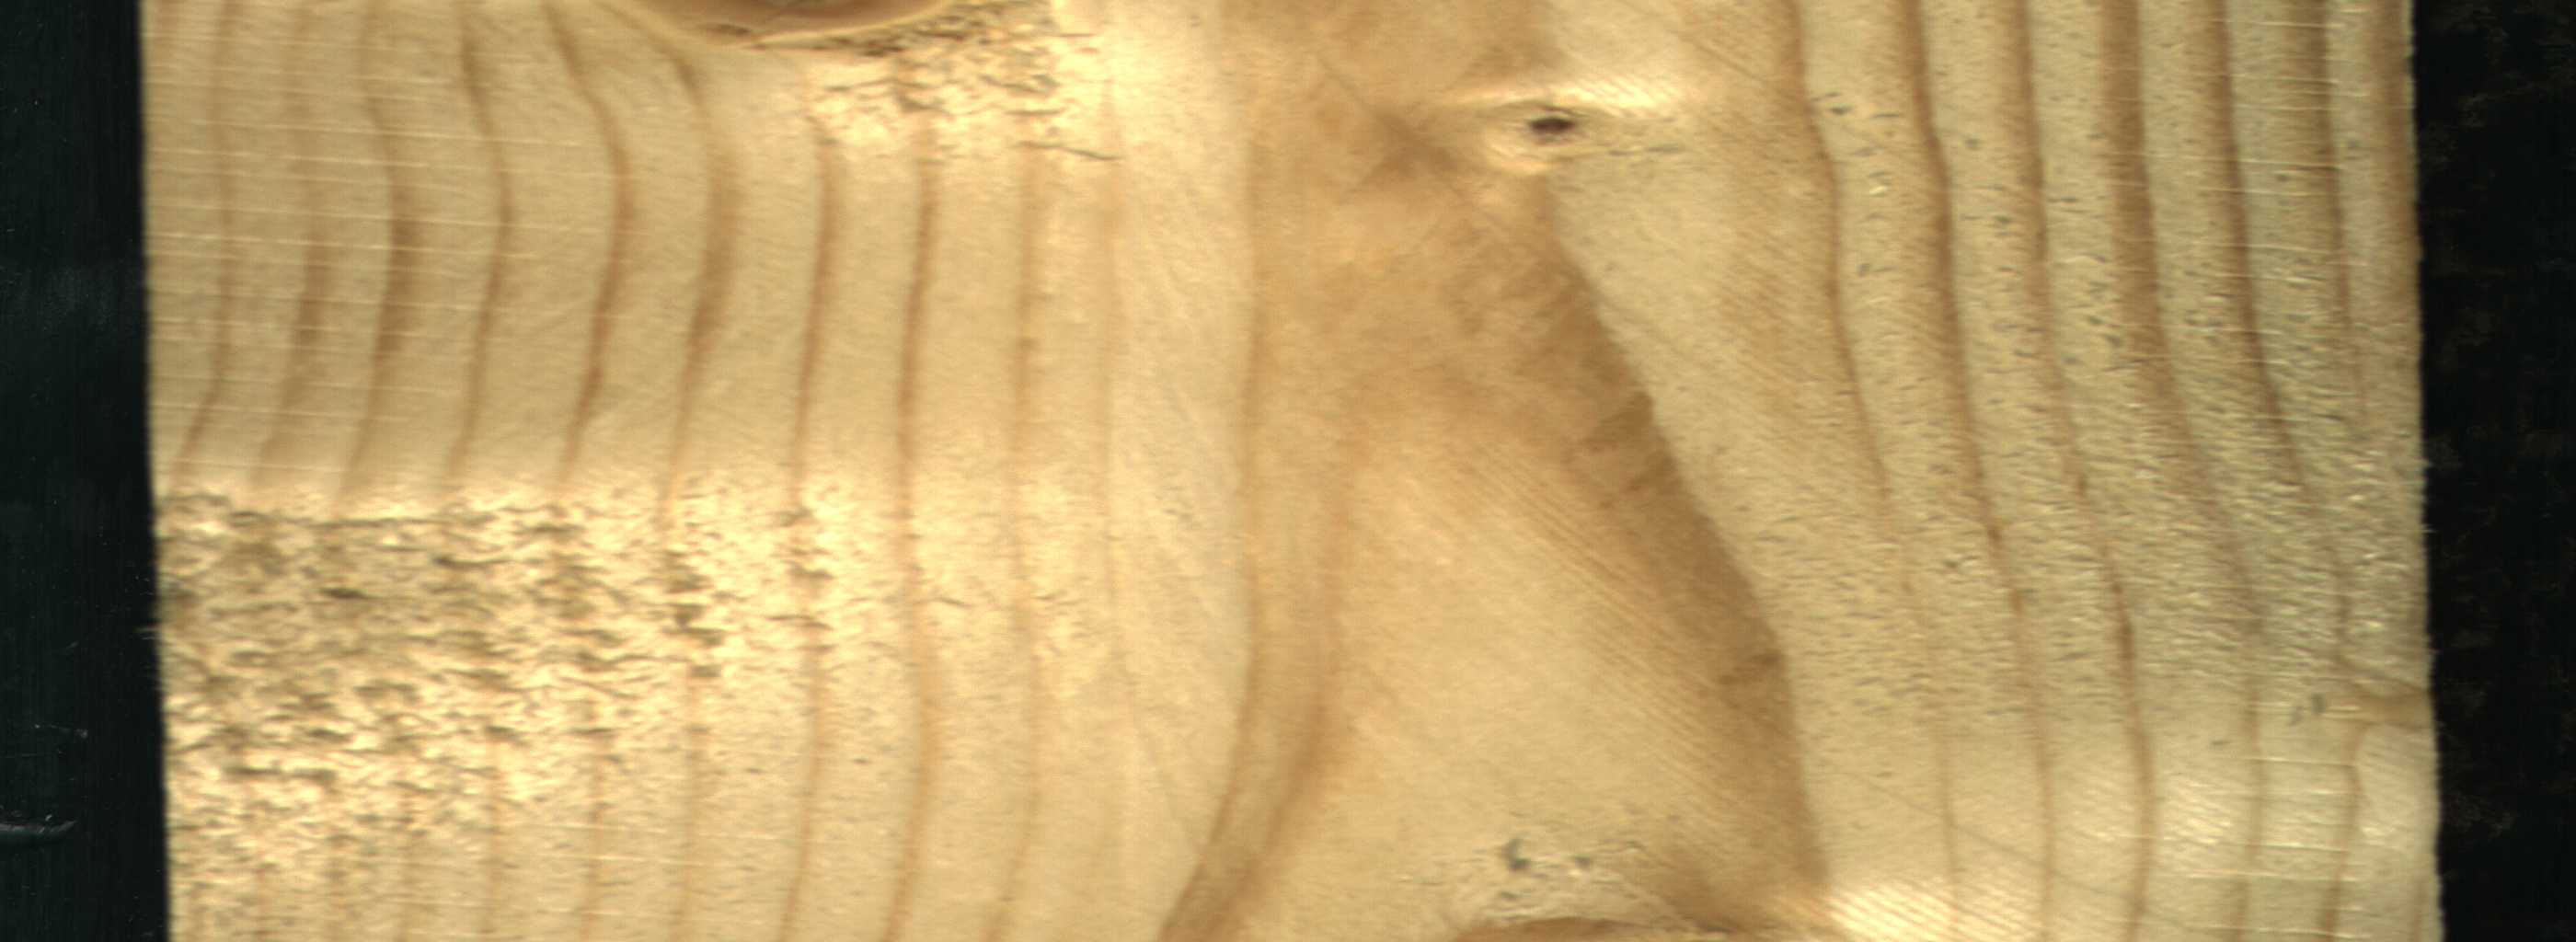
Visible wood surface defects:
Live_Knot
Live_Knot